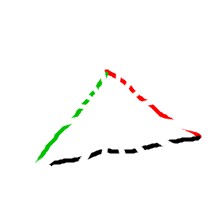
Shape: triangle